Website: apple
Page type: account-selection
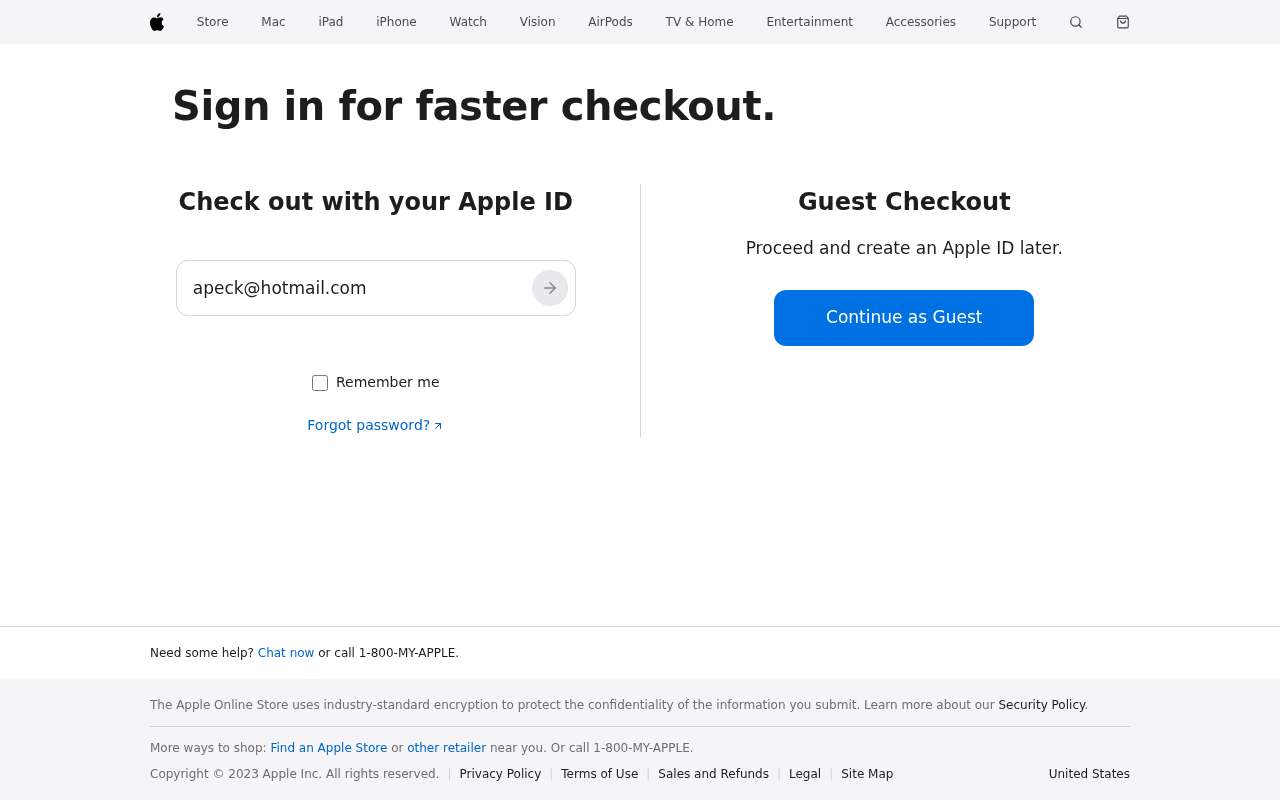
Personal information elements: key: PII_EMAIL
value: apeck@hotmail.com